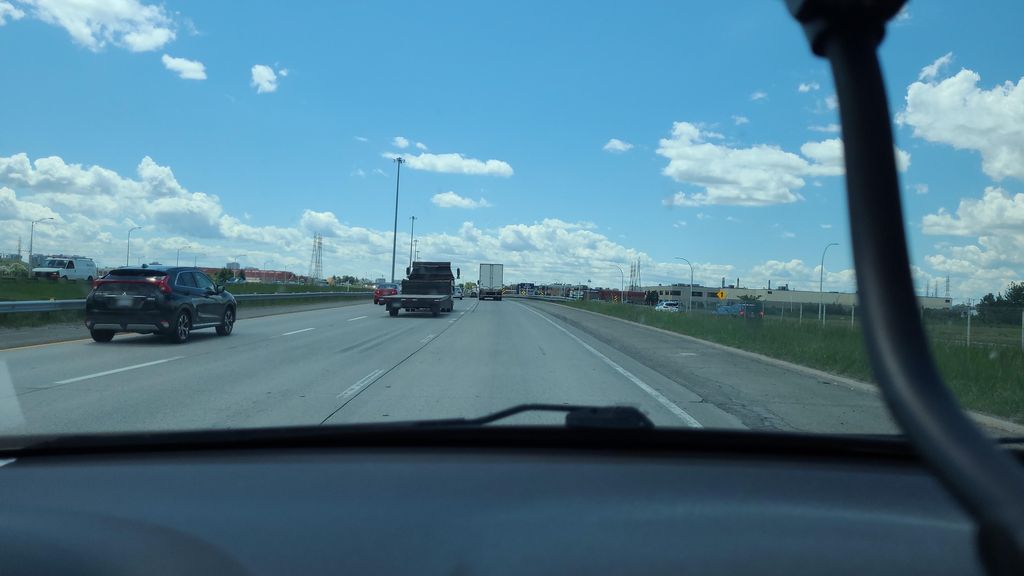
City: montreal